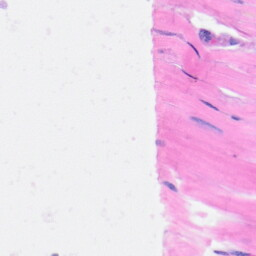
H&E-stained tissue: Heart